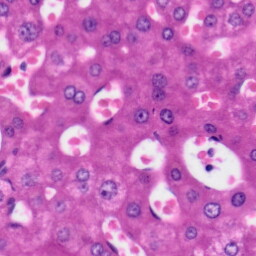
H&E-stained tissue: Liver